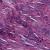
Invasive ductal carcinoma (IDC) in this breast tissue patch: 1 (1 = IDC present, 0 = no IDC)